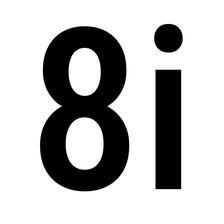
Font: Roboto_Condensed_Medium